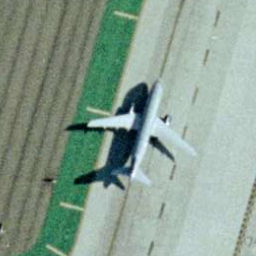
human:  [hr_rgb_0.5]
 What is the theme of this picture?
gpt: airport

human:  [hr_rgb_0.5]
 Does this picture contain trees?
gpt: no

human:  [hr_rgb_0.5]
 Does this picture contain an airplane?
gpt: yes